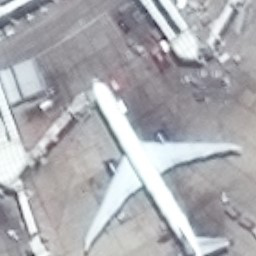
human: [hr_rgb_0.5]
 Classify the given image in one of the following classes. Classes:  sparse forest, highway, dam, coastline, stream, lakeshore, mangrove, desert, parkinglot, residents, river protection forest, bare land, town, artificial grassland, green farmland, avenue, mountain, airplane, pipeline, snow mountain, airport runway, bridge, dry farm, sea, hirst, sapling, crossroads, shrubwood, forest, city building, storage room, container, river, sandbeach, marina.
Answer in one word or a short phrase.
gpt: airplane